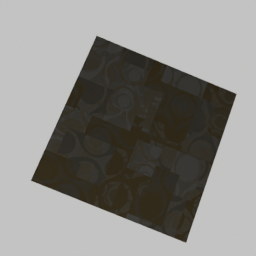
Label: decoration